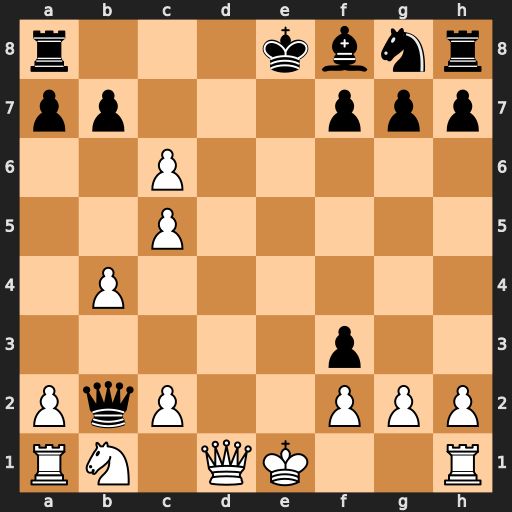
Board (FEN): r3kbnr/pp3ppp/2P5/2P5/1P6/5p2/PqP2PPP/RN1QK2R
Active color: w
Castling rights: KQkq
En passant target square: -
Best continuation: Qd7#